Question: In my HTA file I use a VBScript for changing the appearance of buttons when they are clicked. The clicked button gets a dashed border (as expected). But when the mouse leaves the button, the dashed border changes to a solid border plus a solid cyan inner border. How can I prevent this?

'''
<html>
<head>
<meta http-equiv="content-type" content="text/html;charset=UTF-8" />
<title>Dashed border test</title>
<HTA:APPLICATION
ID = "test"
APPLICATIONNAME = "test" >
<script language="VBScript" type="text/vbscript">
Sub StopButton
document.getElementsByTagName("button").item(0).style.border="dashed medium black"
document.getElementsByTagName("button").item(1).style.border="none"
End Sub
Sub PlayButton
document.getElementsByTagName("button").item(1).style.border="dashed medium black"
document.getElementsByTagName("button").item(0).style.border="none"
End Sub
</script>
<style type="text/css">
button {width:100;height:80;font-size:24;}
</style>
</head>
<body>
<button type="button" onclick="vbscript:StopButton" style="background:blue; color:white;" value="Stop">Stop</button>
<button type="button" onclick="vbscript:PlayButton" style="background:#0f0;" value="Play">Play</button>
</body>
</html>
'''
I use IE11. navigator.userAgent="Mozilla/4.0 (compatible; MSIE 7.0; Windows NT 6.1; WOW64; Trident/7.0; SLCC2; .NET CLR 2.0.50727; .NET CLR 3.5.30729; .NET CLR 3.0.30729; Media Center PC 6.0; .NET4.0C; .NET4.0E; InfoPath.3)"
EDIT
Additional information: when I click the background (white area), the button border changes back to dashed style (as in the left image).
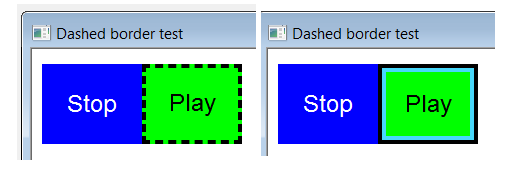
Answer: Here's how I resolved.
First you open a global variable that's kept in memory. So when a user clicks either option. Once you've clicked it, these options help it to prevent default colors for highlighted html elements.
'''
<html>
<head>
<meta http-equiv="content-type" content="text/html;charset=UTF-8" />
<title>Dashed border test</title>
<HTA:APPLICATION
id = "test"
applicationname = "test"
singleinstance="yes"
contextmenu="yes"
navigable="yes"
/>
<script language="vbscript" type="text/vbscript">
stopclicked=false
playclicked=false
sub stopbutton(click)
if ((click = true) OR (stopclicked = true)) then
btnplay.classname="none"
btnstop.classname="dashed"
stopclicked=true
playclicked=false
else
window.focus
end if
end sub
sub playbutton(click)
if ((click = true) OR (playclicked = true)) then
btnplay.classname="dashed"
btnstop.classname="none"
stopclicked=false
playclicked=true
else
window.focus
end if
end sub
</script>
<style type="text/css">
button {width:100; height:80; font-size:24;}
.dashed {border-style: dashed; border-style: black; border-style:medium;}
#btnstop {background:blue; color:white;}
#btnplay {background:#0f0;}
.dashed:
</style>
</head>
<body link="" vlink="" alink="">
<button id="btnstop" onclick="stopbutton(true)" onfocus="stopbutton(false)" value="Stop">Stop</button>
<button id="btnplay" onclick="playbutton(true)" onfocus="playbutton(false)" value="Play">Play</button>
</body>
</html>
'''